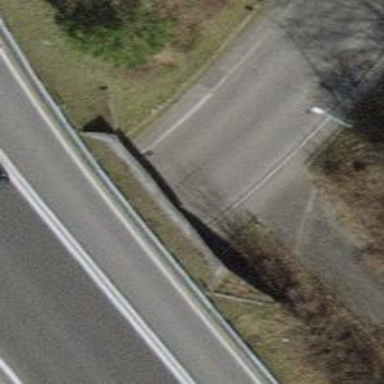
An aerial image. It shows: Residential road with asphalt surface going through tunnel.